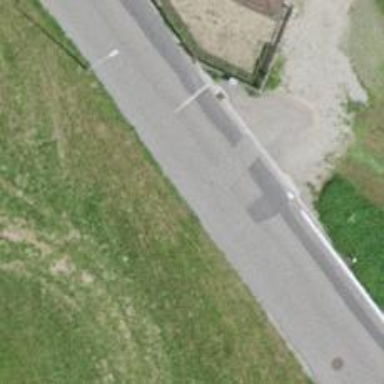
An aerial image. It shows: Paved tertiary road.